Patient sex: M
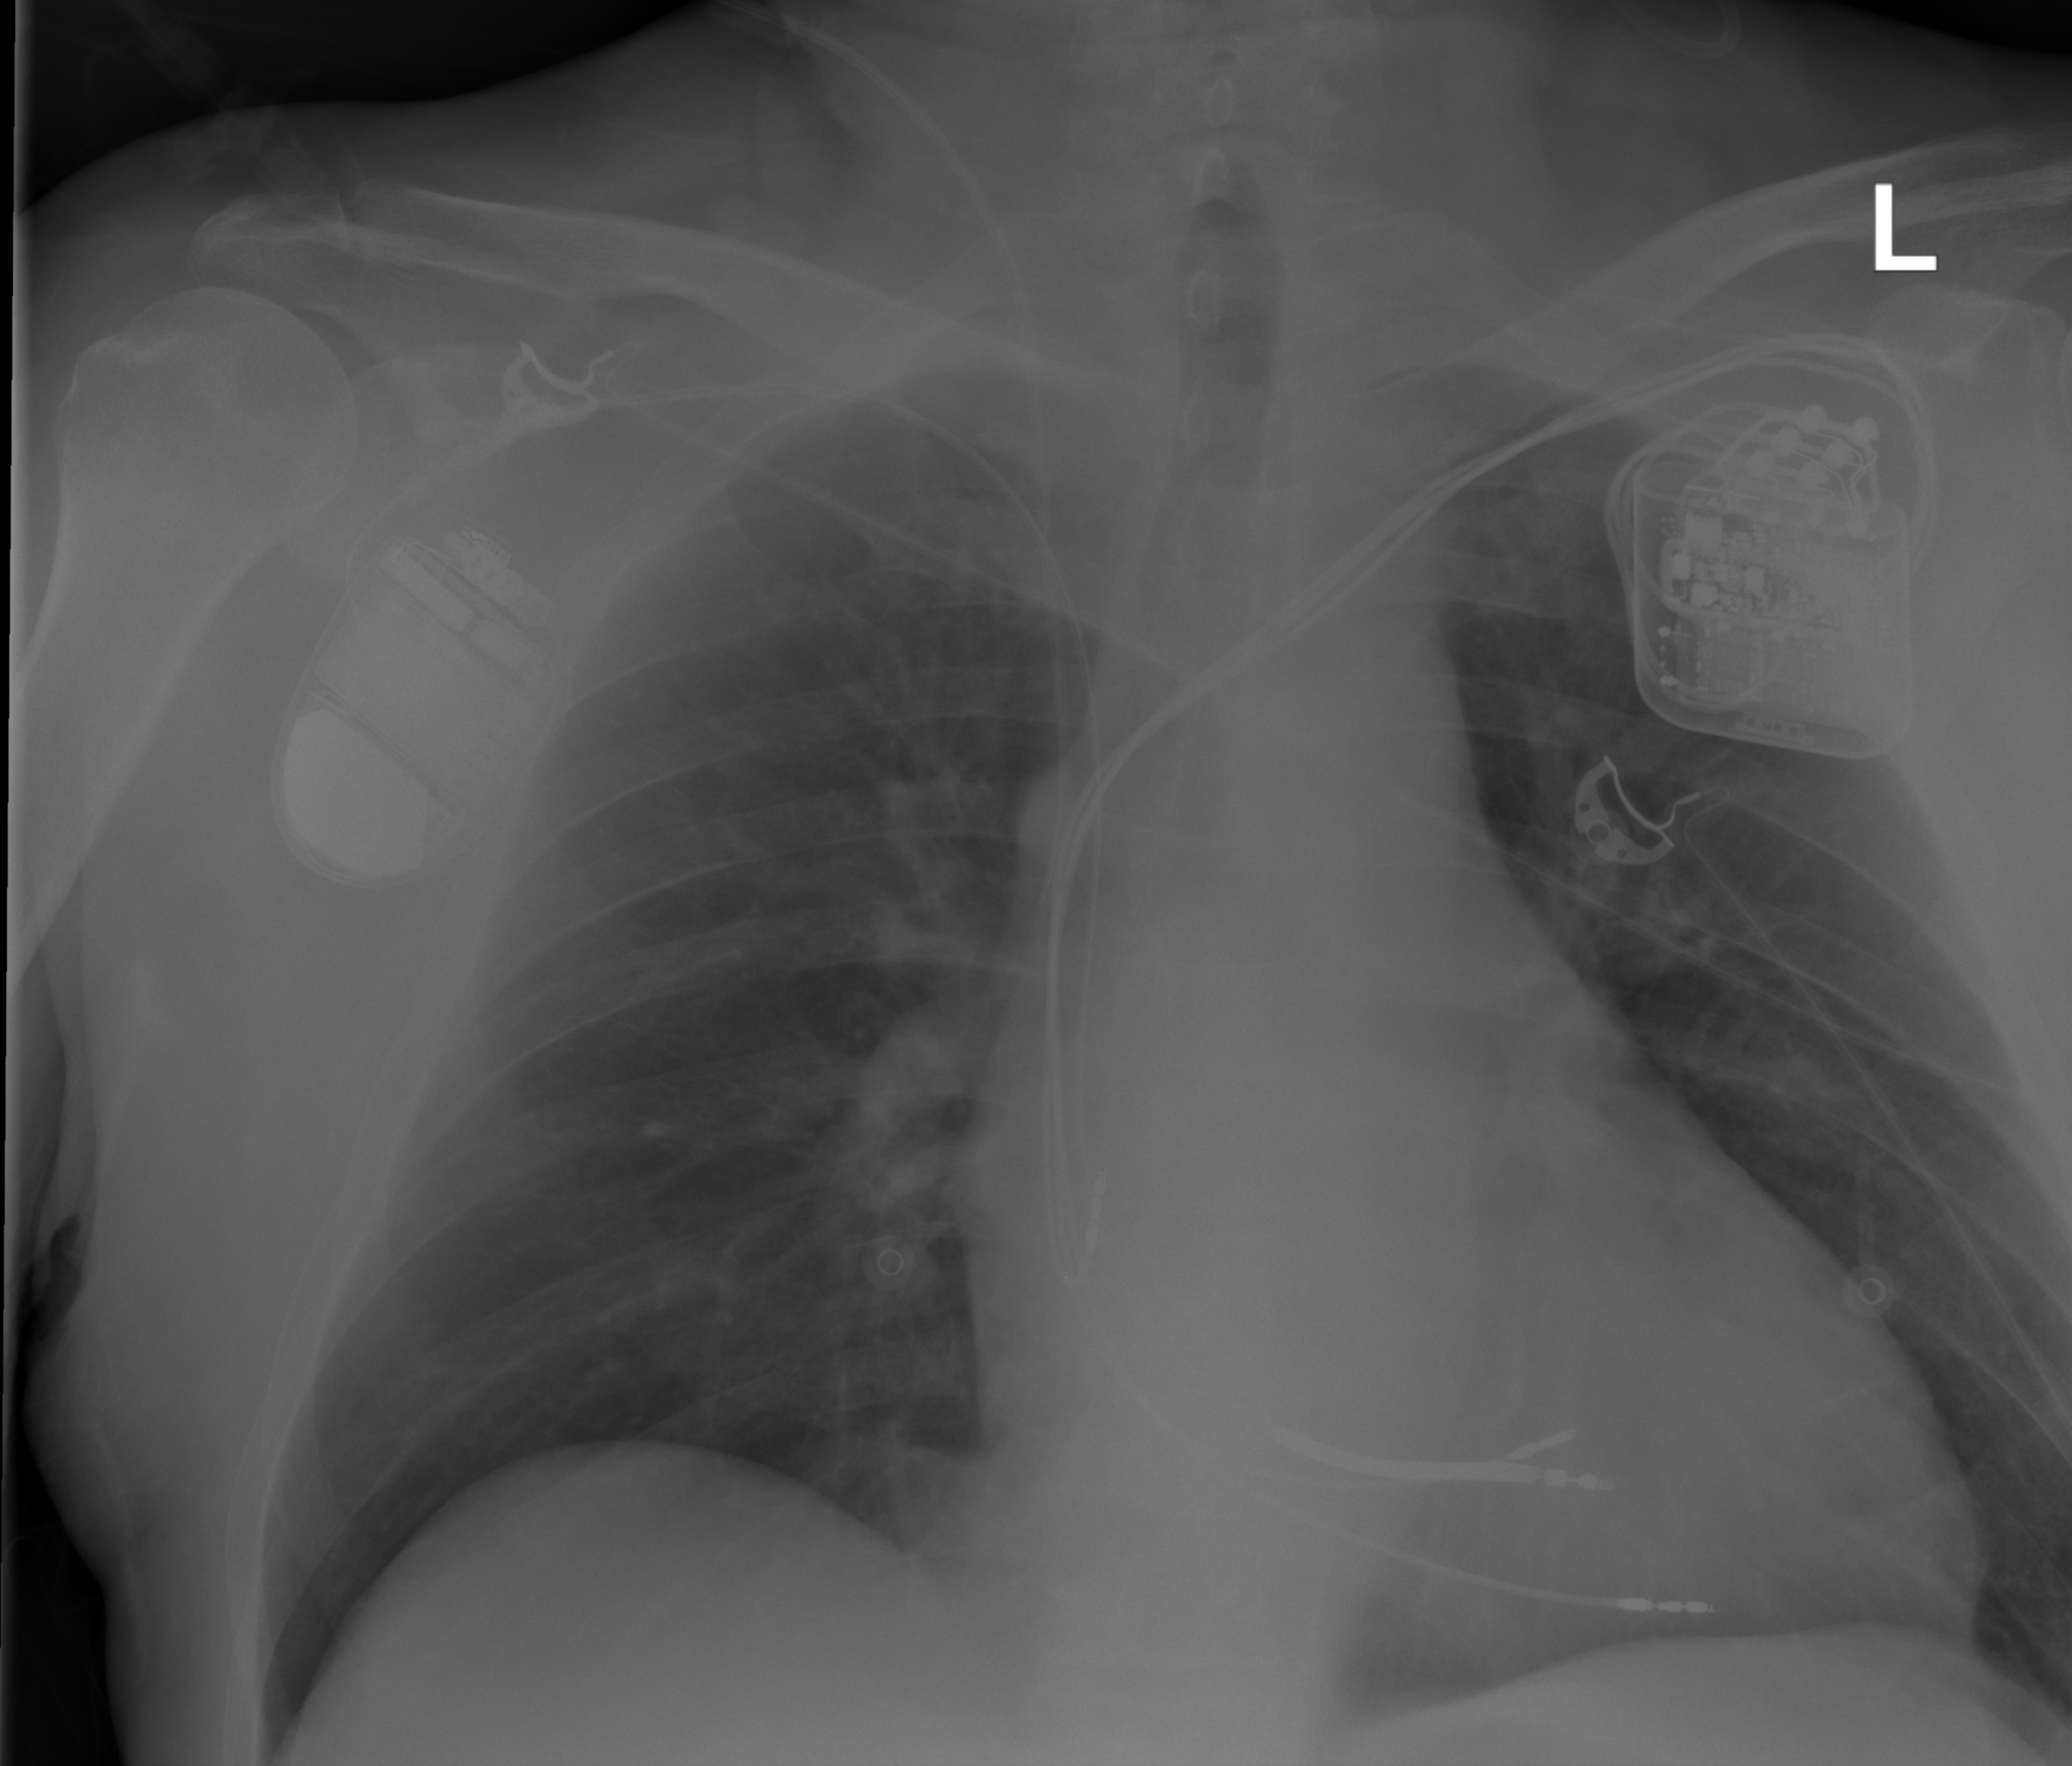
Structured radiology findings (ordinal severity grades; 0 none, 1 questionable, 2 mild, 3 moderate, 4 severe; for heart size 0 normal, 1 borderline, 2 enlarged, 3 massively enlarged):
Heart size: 0
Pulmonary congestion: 0
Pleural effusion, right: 0
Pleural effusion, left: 0
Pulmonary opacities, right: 0
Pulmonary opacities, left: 0
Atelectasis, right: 0
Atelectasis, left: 0